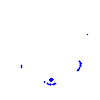
Particle: proton